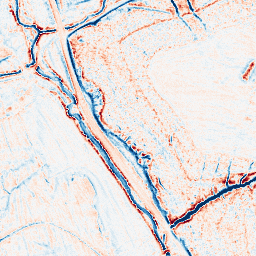
Category: edge_preserving
Decomposition family: anisotropic_diffusion
Decomposition parameters: iterations: 20
kappa: 50
gamma: 0.1
Upsampling method: sinc_hamming
Upsampling parameters: scale: 4
kernel_size: 16
Upsampling scale: 4